【题型】解答题　【知识点】解析几何　【难度】hard
如图，曲线 $\Gamma$ 是 $\frac{x^2}{4} + \frac{y^2}{b^2} = 1\ (y \ge 0)$ 与 $\frac{y^2}{b^2} - \frac{x^2}{4} = 1\ (y \ge 0)$ 组合的。}

(1) $\frac{x^2}{4} + \frac{y^2}{b^2} = 1\ (y \ge 0)$ 过点 $\left(-1,\frac{3}{2}\right)$，求 $\frac{y^2}{b^2} - \frac{x^2}{4} = 1\ (y \ge 0)$ 的渐近线方程；

(2) $b = \sqrt{2}$，设 $T(0,r)$，$r \in \left[-\frac{\sqrt{2}}{2},3\sqrt{2}\right]$，曲线 $\Gamma$ 上找一个点 $Q$，使得 $|TQ|$ 达到最小；

(3) 若 $b = 1$，点 $P$ 在过点 $F(0,2)$ 的两条直线 $l_1$，$l_2$ 与曲线 $\Gamma$ 的交点分别是 $A$、$M$，点 $B$、点 $N$，点 $A$ 在第二象限，点 $M$ 在第一象限，是否存在非零实数 $\lambda$ 使得 $\overrightarrow{MN} = \lambda \overrightarrow{AB}$ 成立，请说明理由。
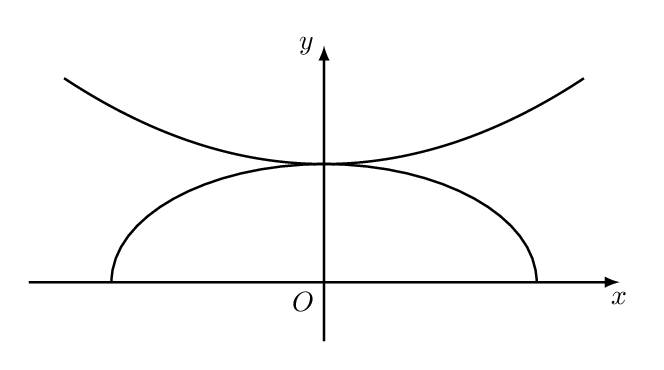
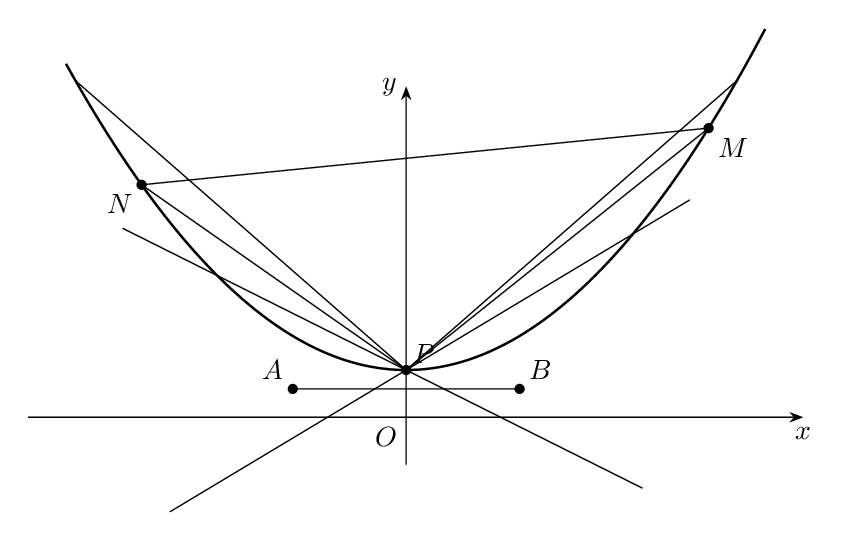
【解答】
\noindent \textbf{【详解】}
(1) 将点 $\left(-1,\frac{3}{2}\right)$ 代入 $\frac{x^2}{4} + \frac{y^2}{b^2} = 1$，得 $\frac{1}{4} + \frac{9}{4b^2} = 1$，解得 $b^2 = 3$，
所以 $\frac{y^2}{3} - \frac{x^2}{4} = 1\ (y \ge 0)$，渐近线方程：$y = \pm \frac{\sqrt{3}}{2}x$。

---

(2) 因 $b = \sqrt{2}$，则 $\frac{x^2}{4} + \frac{y^2}{2} = 1\ (y \ge 0)$，$\frac{y^2}{2} - \frac{x^2}{4} = 1\ (y \ge 0)$。

① 当 $t \in \left[-\frac{\sqrt{2}}{2},\sqrt{2}\right]$ 时，$|QT|$ 取到最小值时，点 $Q$ 一定在 $\frac{x^2}{4} + \frac{y^2}{2} = 1\ (y \ge 0)$ 上，
设点 $Q(x,y)$，则 $x^2 = 4\left(1 - \frac{y^2}{2}\right)\ (0 \le y \le \sqrt{2})$，
则 $|QT|^2 = \sqrt{x^2 + (y - t)^2} = \sqrt{4 - 2y^2 + y^2 - 2ty + t^2} = \sqrt{-(y + t)^2 + 4 + 2t^2}\ (0 \le y \le \sqrt{2})$。
当 $t = -\frac{\sqrt{2}}{2}$ 时，则 $y = 0$ 或 $\sqrt{2}$ 时，$|QT|$ 取最小值 $\frac{3\sqrt{2}}{2}$，此时 $Q(\pm 2,0)$ 或 $Q(0,\sqrt{2})$，
当 $-\frac{\sqrt{2}}{2} < t \le \sqrt{2}$ 时，当 $y = \sqrt{2}$ 时，$|QT|$ 取最小值 $t - \sqrt{2}$，此时 $Q(0,\sqrt{2})$。

② 当 $t \in (\sqrt{2},3\sqrt{2}]$ 时，$|QT|$ 取到最小值时，点 $Q$ 一定在 $\frac{y^2}{2} - \frac{x^2}{4} = 1\ (y \ge 0)$ 上，
设点 $Q(x,y)$，则 $x^2 = 4\left(\frac{y^2}{2} - 1\right)\ (y \ge \sqrt{2})$，
则 $|QT|^2 = \sqrt{2y^2 - 4 + y^2 - 2ty + t^2} = \sqrt{3\left(y - \frac{t}{3}\right)^2 + \frac{2t^2}{3} - 4}\ (y \ge \sqrt{2})$，
因 $\sqrt{2} < t \le 3\sqrt{2}$，则 $\frac{\sqrt{2}}{3} < \frac{t}{3} \le \sqrt{2}$，
故当 $y = \sqrt{2}$ 时，$|QT|$ 取最小值 $t - \sqrt{2}$，此时 $Q(0,\sqrt{2})$。

综上可知，曲线 $\Gamma$ 上存在点 $Q(0,\sqrt{2})$，使得 $|TQ|$ 达到最小。

---

(3) 设 $l_1: y = k_1x + 1$，$l_2: y = k_2x + 1$，
设 $A(x_1,y_1)$，$B(x_2,y_2)$，$M(x_3,y_3)$，$N(x_4,y_4)$。

由 $\begin{cases} y = k_1x + 1 \\ \frac{x^2}{4} + y^2 = 1 \end{cases}$，得 $x_1 = -\frac{8k_1}{4k_1^2 + 1}\ \left(0 < k_1 < \frac{1}{2}\right)$，则 $A\left(-\frac{8k_1}{4k_1^2 + 1}, \frac{-4k_1^2 + 1}{4k_1^2 + 1}\right)$，
由 $\begin{cases} y = k_2x + 1 \\ \frac{x^2}{4} + y^2 = 1 \end{cases}$，得 $x_2 = -\frac{8k_2}{4k_2^2 + 1}\ \left(-\frac{1}{2} < k_2 < 0\right)$，则 $B\left(-\frac{8k_2}{4k_2^2 + 1}, \frac{-4k_2^2 + 1}{4k_2^2 + 1}\right)$，
由 $\begin{cases} y = k_1x + 1 \\ \frac{y^2}{1} - \frac{x^2}{4} = 1 \end{cases}$，得 $x_3 = -\frac{8k_1}{4k_2^2 - 1}\ \left(0 < k_1 < \frac{1}{2}\right)$，则 $M\left(-\frac{8k_1}{4k_1^2 - 1}, \frac{-4k_1^2 - 1}{4k_1^2 - 1}\right)$，
由 $\begin{cases} y = k_2x + 1 \\ \frac{y^2}{1} - \frac{x^2}{4} = 1 \end{cases}$，得 $x_4 = -\frac{8k_2}{4k_2^2 - 1}\ \left(-\frac{1}{2} < k_2 < 0\right)$，则 $N\left(-\frac{8k_2}{4k_2^2 - 1}, \frac{-4k_2^2 - 1}{4k_2^2 - 1}\right)$。

则
\[
k_{AB} = \frac{\frac{-4k_2^2 + 1}{4k_2^2 + 1} - \frac{-4k_1^2 + 1}{4k_1^2 + 1}}{-\frac{8k_2}{4k_2^2 + 1} - \left(-\frac{8k_1}{4k_1^2 + 1}\right)} = \frac{(-4k_2^2 + 1)(4k_1^2 + 1) - (-4k_1^2 + 1)(4k_2^2 + 1)}{(-8k_2)(4k_1^2 + 1) - (-8k_1)(4k_2^2 + 1)}
= \frac{k_1^2 - k_2^2}{(k_2 - k_1)(1 - 4k_1k_2)} = \frac{k_1 + k_2}{1 - 4k_1k_2},
\]
同理可得，$k_{MN} = \frac{k_1 + k_2}{1 + 4k_1k_2}$。

若存在非零实数 $\lambda$ 使得 $\overrightarrow{MN} = \lambda \overrightarrow{AB}$ 成立，则 $k_{AB} = k_{MN}$，即 $\frac{k_1 + k_2}{1 - 4k_1k_2} = \frac{k_1 + k_2}{1 + 4k_1k_2}$，
即 $k_1k_2(k_1 + k_2) = 0$，则 $k_1 + k_2 = 0$ 或 $k_1k_2 = 0$，
若 $k_1k_2 = 0$，则 $k_1 = 0$ 或 $k_2 = 0$，此时直线 $l_1$ 或 $l_2$ 的方程为 $y = 1$，不符合题意，
故当 $k_1 + k_2 = 0$ 且 $k_1$、$k_2$ 均不为零时，存在非零实数 $\lambda$ 使得 $\overrightarrow{MN} = \lambda \overrightarrow{AB}$ 成立。